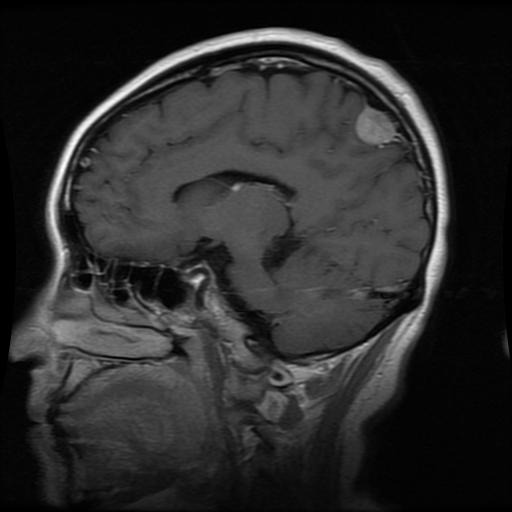
Label: meningioma